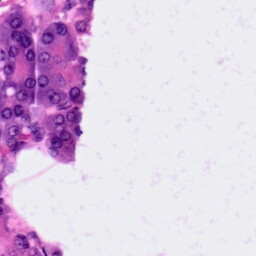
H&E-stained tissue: Pancreatic